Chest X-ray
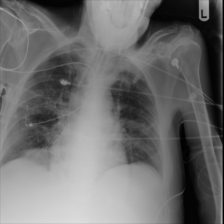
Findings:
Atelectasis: negative
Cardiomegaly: negative
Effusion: negative
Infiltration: positive
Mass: negative
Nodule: negative
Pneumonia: negative
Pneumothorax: negative
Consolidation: negative
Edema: negative
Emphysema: negative
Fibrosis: negative
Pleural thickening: negative
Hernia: negative